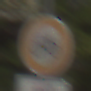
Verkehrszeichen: VerbotRadverkehr
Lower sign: EinspurigeFahrzeugeFrei4
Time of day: MorningAfternoon
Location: Outdoor (Nature)
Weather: Clear
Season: Summer
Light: Natural